Interaction volume radius: 10 \u00c5
Interaction volume height: 15 \u00c5
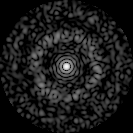
Disorder parameter: 0.8455